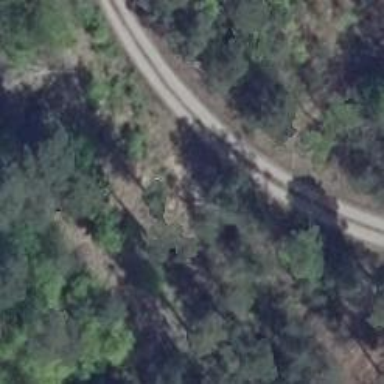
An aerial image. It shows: Unclassified road with concrete surface.